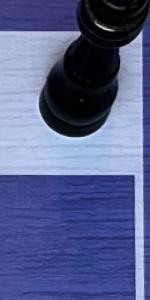
Label: Empty